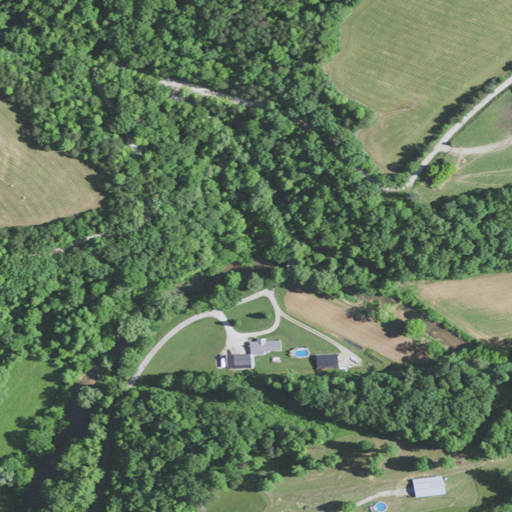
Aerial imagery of valley in Kentucky named Abbott Hollow containing mixed forest, deciduous forest, pasture, open development, and low intensity development